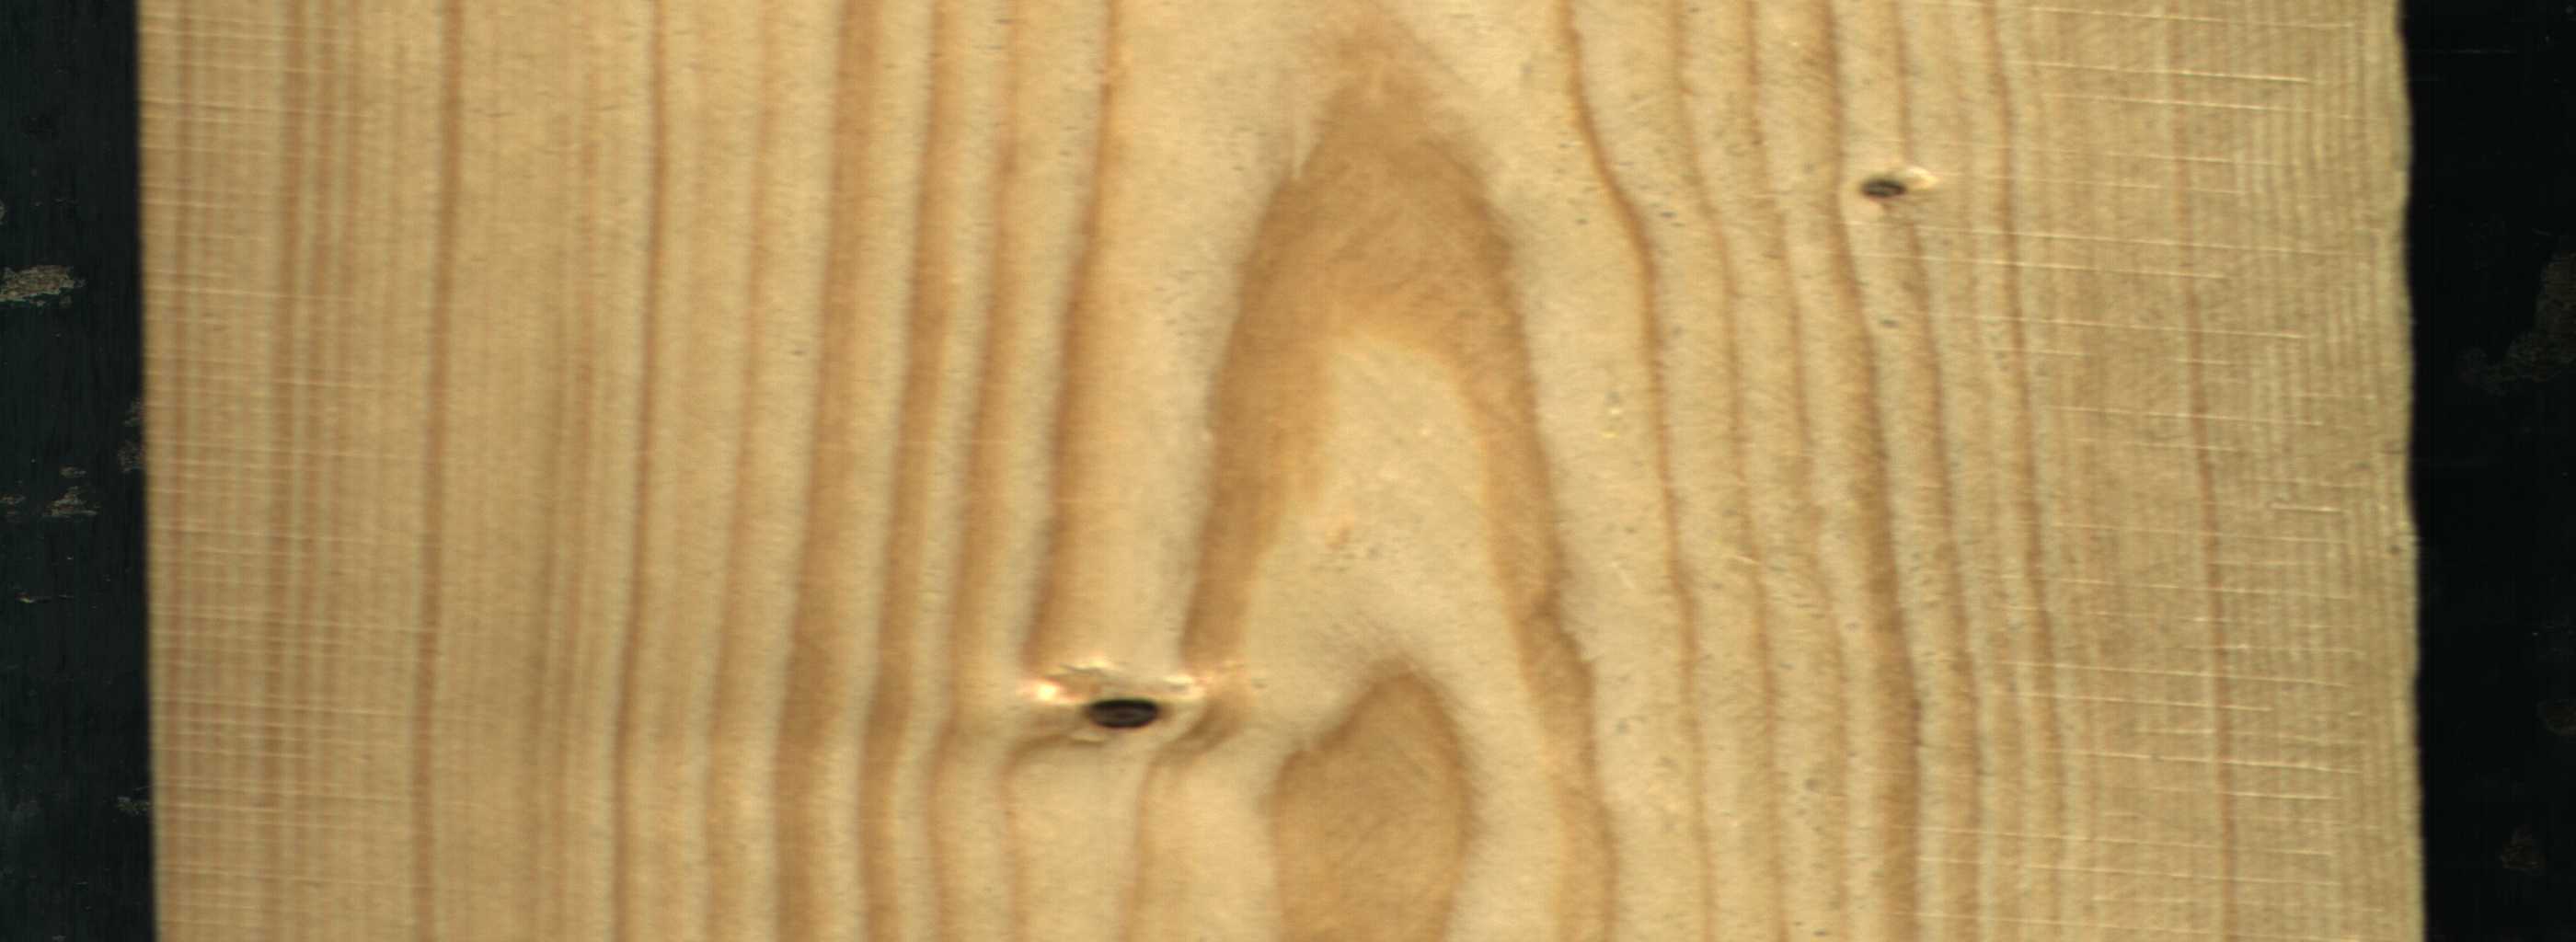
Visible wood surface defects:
Dead_Knot
Live_Knot